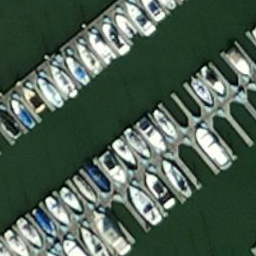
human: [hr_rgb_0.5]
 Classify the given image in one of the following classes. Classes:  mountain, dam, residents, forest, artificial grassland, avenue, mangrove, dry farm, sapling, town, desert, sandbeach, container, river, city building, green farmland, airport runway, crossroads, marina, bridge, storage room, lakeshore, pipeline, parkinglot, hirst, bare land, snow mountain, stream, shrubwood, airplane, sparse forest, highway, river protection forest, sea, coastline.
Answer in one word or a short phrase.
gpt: marina